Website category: jobs
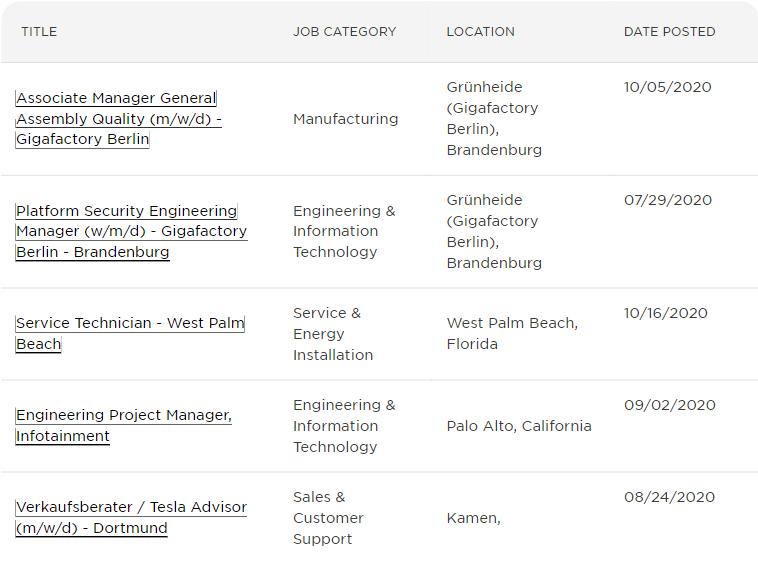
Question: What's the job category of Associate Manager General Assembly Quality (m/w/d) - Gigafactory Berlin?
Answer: Manufacturing

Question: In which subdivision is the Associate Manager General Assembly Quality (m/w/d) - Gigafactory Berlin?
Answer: Manufacturing

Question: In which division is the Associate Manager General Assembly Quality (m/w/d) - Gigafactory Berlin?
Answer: Manufacturing

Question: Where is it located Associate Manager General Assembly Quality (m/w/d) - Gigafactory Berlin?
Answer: Manufacturing

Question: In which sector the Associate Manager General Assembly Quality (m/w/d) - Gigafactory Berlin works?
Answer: Manufacturing

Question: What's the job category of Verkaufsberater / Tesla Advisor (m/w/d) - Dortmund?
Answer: Sales & Customer Support

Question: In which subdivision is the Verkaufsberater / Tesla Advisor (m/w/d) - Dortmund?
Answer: Sales & Customer Support

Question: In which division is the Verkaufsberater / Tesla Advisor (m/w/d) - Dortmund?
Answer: Sales & Customer Support

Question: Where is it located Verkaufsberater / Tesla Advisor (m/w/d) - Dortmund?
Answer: Sales & Customer Support

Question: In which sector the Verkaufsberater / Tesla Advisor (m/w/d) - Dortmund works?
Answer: Sales & Customer Support

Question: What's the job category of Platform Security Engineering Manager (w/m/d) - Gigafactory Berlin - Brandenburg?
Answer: Engineering & Information Technology

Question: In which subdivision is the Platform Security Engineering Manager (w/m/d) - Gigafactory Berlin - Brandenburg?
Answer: Engineering & Information Technology

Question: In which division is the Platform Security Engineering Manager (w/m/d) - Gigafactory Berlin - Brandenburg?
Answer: Engineering & Information Technology

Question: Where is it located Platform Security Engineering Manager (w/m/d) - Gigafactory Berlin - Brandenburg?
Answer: Engineering & Information Technology

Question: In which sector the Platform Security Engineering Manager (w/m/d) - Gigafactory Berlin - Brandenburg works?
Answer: Engineering & Information Technology

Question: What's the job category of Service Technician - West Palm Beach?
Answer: Service & Energy Installation

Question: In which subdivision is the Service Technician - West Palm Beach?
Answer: Service & Energy Installation

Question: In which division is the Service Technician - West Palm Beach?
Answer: Service & Energy Installation

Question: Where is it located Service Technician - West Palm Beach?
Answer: Service & Energy Installation

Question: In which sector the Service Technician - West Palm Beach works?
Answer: Service & Energy Installation

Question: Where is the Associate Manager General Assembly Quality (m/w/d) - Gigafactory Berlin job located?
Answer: Grnheide (Gigafactory Berlin), Brandenburg

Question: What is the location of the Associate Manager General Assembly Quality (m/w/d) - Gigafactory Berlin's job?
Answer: Grnheide (Gigafactory Berlin), Brandenburg

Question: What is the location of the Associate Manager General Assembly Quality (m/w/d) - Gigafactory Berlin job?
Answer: Grnheide (Gigafactory Berlin), Brandenburg

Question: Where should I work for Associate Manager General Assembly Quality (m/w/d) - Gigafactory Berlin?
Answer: Grnheide (Gigafactory Berlin), Brandenburg

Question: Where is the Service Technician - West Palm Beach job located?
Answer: West Palm Beach, Florida

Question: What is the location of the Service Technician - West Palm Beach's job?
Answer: West Palm Beach, Florida

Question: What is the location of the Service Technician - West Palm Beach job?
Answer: West Palm Beach, Florida

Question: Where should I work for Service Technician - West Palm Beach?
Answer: West Palm Beach, Florida

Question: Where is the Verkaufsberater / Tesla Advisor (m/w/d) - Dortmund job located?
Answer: Kamen,

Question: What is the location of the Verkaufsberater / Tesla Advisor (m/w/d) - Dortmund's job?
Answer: Kamen,

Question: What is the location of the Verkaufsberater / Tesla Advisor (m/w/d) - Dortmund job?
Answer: Kamen,

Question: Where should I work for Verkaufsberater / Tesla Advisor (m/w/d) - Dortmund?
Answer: Kamen,

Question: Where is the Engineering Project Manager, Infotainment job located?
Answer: Palo Alto, California

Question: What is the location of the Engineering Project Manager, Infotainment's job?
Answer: Palo Alto, California

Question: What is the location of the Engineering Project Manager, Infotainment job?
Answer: Palo Alto, California

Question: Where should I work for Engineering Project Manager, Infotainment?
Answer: Palo Alto, California

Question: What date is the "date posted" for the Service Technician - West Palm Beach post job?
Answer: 10/16/2020

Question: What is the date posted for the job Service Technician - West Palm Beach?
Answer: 10/16/2020

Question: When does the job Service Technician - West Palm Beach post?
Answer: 10/16/2020

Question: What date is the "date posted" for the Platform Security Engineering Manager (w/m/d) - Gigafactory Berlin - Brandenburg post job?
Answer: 07/29/2020

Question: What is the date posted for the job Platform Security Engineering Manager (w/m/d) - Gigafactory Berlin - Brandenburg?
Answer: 07/29/2020

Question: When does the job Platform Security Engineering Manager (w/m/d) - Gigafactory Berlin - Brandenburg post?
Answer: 07/29/2020

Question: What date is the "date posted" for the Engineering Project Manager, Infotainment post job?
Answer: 09/02/2020

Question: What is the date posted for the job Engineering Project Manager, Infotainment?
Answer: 09/02/2020

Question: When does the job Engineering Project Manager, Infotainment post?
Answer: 09/02/2020

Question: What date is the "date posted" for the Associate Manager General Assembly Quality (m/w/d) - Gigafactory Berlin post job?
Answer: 10/05/2020

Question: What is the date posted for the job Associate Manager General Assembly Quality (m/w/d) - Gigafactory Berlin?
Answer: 10/05/2020

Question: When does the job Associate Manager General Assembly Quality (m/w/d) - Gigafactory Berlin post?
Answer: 10/05/2020

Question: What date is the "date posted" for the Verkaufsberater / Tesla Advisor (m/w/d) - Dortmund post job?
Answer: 08/24/2020

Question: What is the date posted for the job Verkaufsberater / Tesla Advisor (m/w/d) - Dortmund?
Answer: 08/24/2020

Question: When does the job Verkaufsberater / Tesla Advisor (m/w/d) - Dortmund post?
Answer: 08/24/2020

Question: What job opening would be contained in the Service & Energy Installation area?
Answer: Service Technician - West Palm Beach

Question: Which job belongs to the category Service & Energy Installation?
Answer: Service Technician - West Palm Beach

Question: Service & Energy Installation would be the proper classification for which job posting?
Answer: Service Technician - West Palm Beach

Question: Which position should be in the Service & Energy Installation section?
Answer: Service Technician - West Palm Beach

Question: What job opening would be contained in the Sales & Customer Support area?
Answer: Verkaufsberater / Tesla Advisor (m/w/d) - Dortmund

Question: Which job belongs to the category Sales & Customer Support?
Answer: Verkaufsberater / Tesla Advisor (m/w/d) - Dortmund

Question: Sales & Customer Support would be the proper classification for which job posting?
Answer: Verkaufsberater / Tesla Advisor (m/w/d) - Dortmund

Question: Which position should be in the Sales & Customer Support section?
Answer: Verkaufsberater / Tesla Advisor (m/w/d) - Dortmund

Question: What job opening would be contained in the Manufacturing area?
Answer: Associate Manager General Assembly Quality (m/w/d) - Gigafactory Berlin

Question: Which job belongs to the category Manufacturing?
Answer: Associate Manager General Assembly Quality (m/w/d) - Gigafactory Berlin

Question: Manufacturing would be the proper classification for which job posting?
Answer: Associate Manager General Assembly Quality (m/w/d) - Gigafactory Berlin

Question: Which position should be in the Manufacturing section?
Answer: Associate Manager General Assembly Quality (m/w/d) - Gigafactory Berlin

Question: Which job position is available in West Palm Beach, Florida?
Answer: Service Technician - West Palm Beach